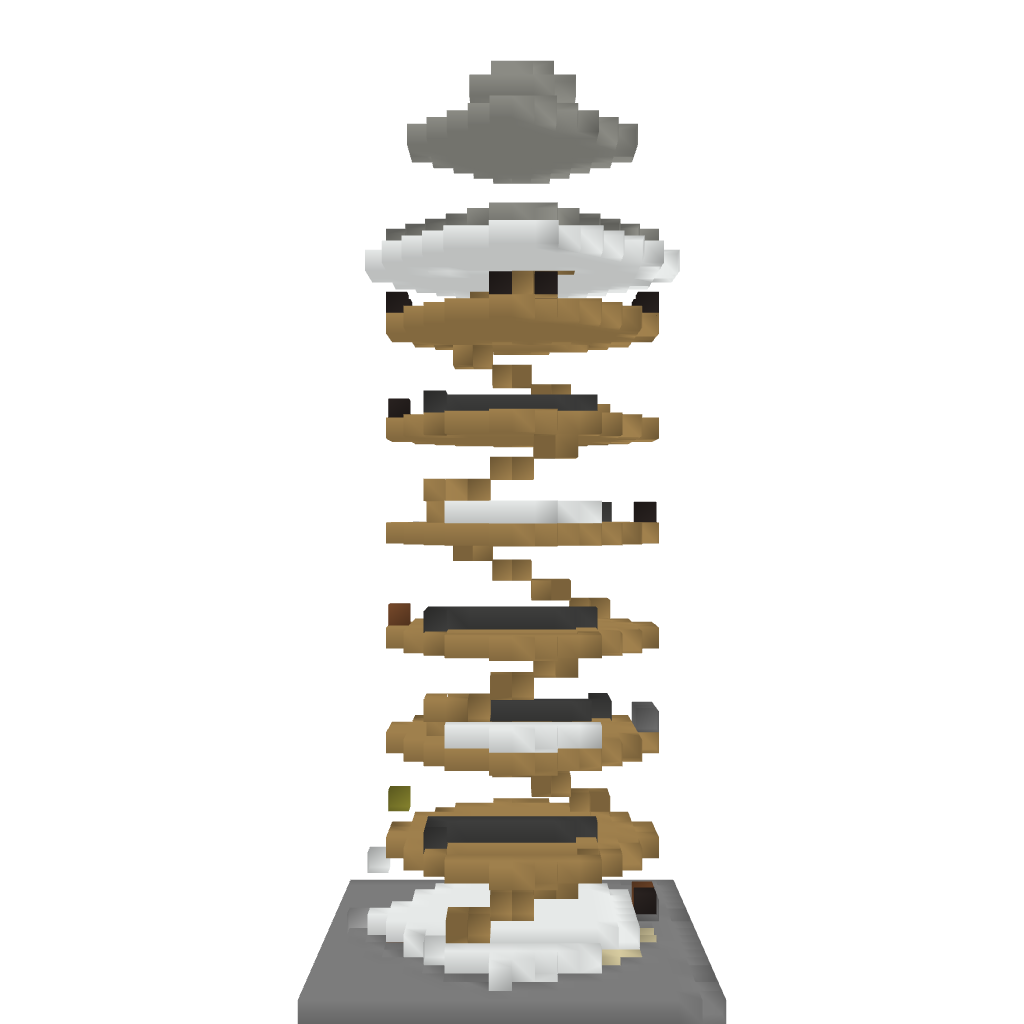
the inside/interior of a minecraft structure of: small lighthouse